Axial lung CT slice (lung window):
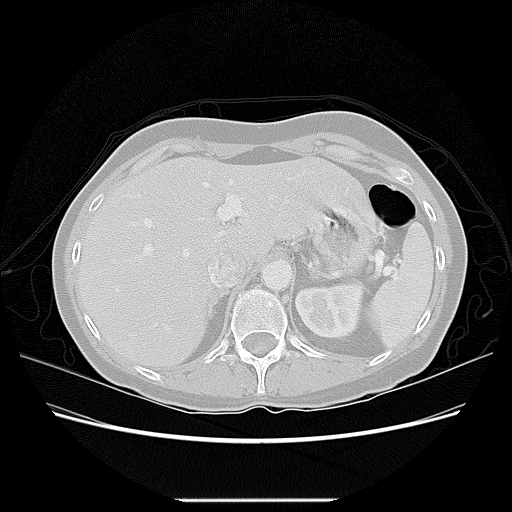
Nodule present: no